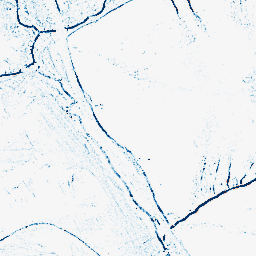
Category: morphological
Decomposition family: morphological_square
Decomposition parameters: operation: closing
size: 3
Upsampling method: cubic_catmull_rom
Upsampling parameters: scale: 4
Upsampling scale: 4